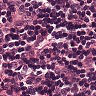
Metastatic tissue present: no